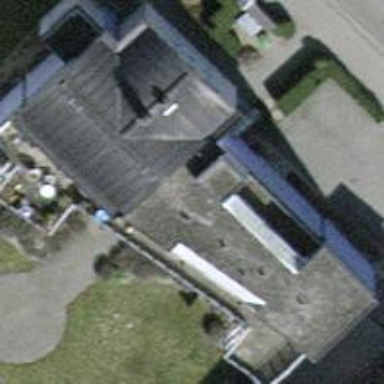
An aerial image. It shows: Building with flat roof.